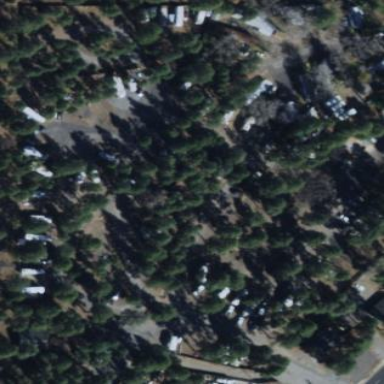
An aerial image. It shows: Caravan site for tourism.